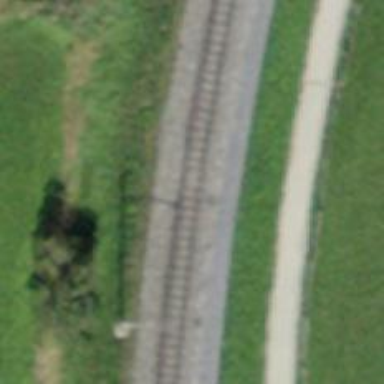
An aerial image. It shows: Narrow-gauge railway with 1 track. The tracks are electrified with contact line.